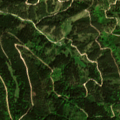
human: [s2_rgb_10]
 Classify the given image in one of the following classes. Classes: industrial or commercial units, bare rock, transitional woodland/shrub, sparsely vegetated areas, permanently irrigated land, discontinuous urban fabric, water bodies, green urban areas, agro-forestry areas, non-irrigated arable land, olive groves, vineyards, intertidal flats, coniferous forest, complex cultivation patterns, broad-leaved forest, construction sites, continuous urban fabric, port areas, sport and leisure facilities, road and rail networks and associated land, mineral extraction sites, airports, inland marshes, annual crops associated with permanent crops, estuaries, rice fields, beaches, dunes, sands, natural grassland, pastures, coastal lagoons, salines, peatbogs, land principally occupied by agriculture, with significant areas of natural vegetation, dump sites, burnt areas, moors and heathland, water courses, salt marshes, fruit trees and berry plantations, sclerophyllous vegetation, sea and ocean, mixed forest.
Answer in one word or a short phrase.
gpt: coniferous forest